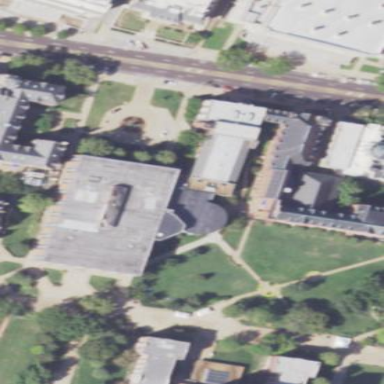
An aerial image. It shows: University building that houses library.